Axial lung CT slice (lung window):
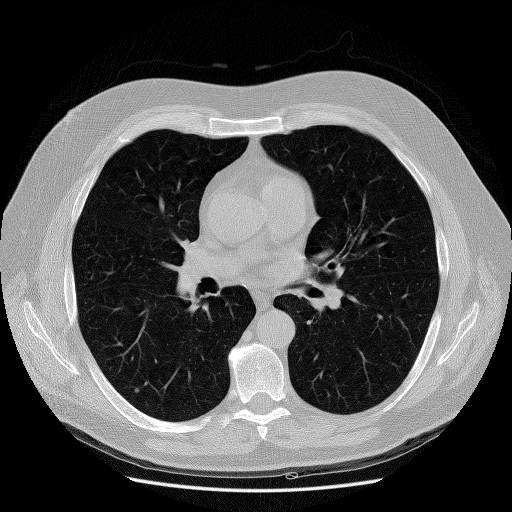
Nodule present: no